Question: I am using the following code to display content in webview.
'''
mMessageContentView.setText(emailText, contentType);
mMessageContentView.scrollTo(0, 0);
mMessageContentView.getSettings().setUseWideViewPort(true);
mMessageContentView.getSettings().setJavaScriptEnabled(true);
'''
It is displaying properly in nexus one,samsung player etc,but it is not displaying in Samsung s2(4.0.1),Samsung Nexus(4.2.1)
Here i am attaching the Screen shots of both(Nexus one,Google nexus)
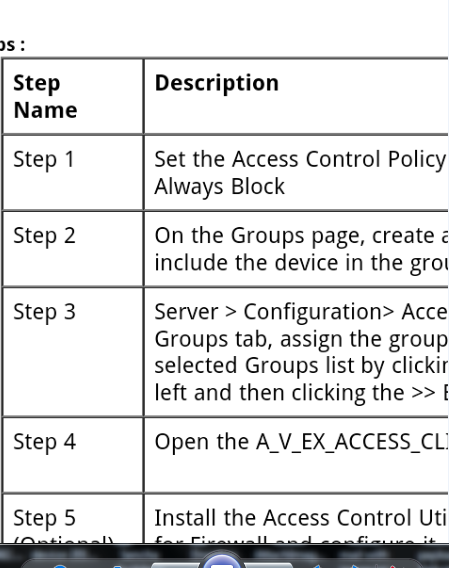
Answer: I observed that , In some devices like Samsung Galaxy S2,S3 etc Webview displays the Table in a single column. So i applied the following code to chage the Webview Table setting as Normal.
'''
mMessageContentView.getSettings().setLayoutAlgorithm(LayoutAlgorithm.NORMAL);
'''
Then it is displaying in Correct format in all the devices.